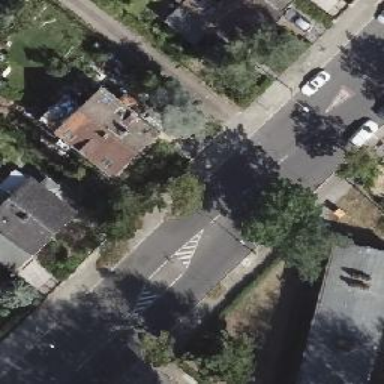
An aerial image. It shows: Uncontrolled zebra crossing with central island.